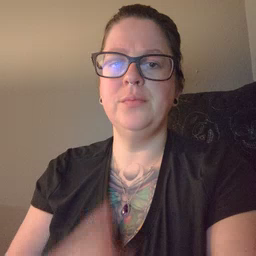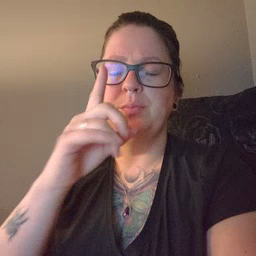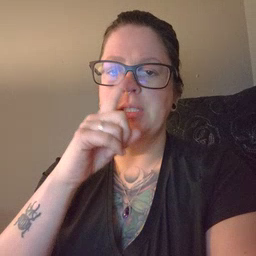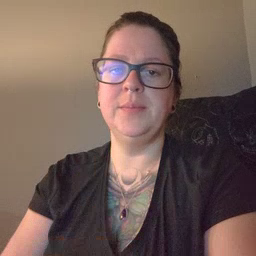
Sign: pretend